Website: apple
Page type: customer-info-address
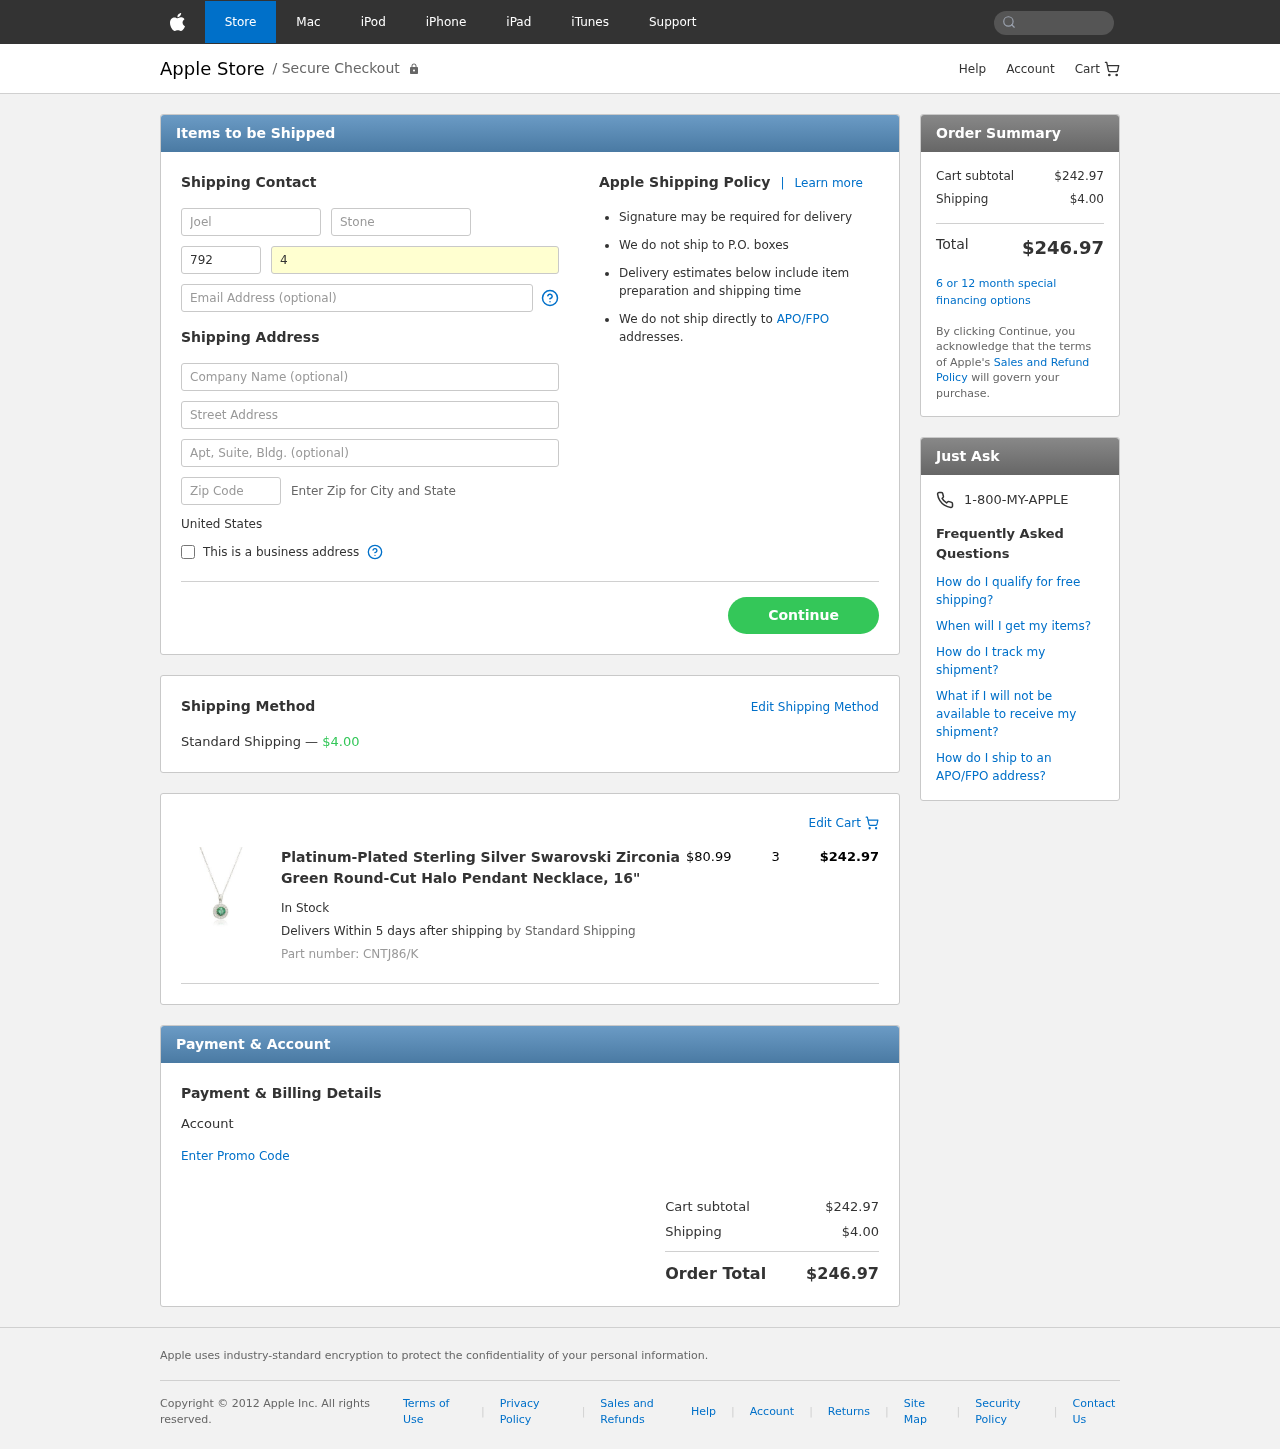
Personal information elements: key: PII_COUNTRY
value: United States
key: PII_FIRSTNAME
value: Joel
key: PII_LASTNAME
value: Stone
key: PII_PHONE_AREA
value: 792
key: PII_PHONE_LINE
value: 4605
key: PII_EMAIL
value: jstone@gmail.com
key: PII_COMPANY
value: Brown-Henderson
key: PII_STREET
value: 62017 Emily Creek Apt. 423
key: PII_STREET2
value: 582 Brown Squares Suite 914
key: PII_POSTCODE
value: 30515
Product elements: key: PRODUCT1_NAME
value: Platinum-Plated Sterling Silver Swarovski Zirconia Green Round-Cut Halo Pendant Necklace, 16"
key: PRODUCT1_PRICE
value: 80.99
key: PRODUCT1_QUANTITY
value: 3
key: PRODUCT1_SKU
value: CNTJ86/K
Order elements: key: ORDER_SHIPPING_COST
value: $4.00
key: ORDER_ITEM_TOTAL
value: $242.97
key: ORDER_SUBTOTAL
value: $242.97
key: ORDER_TOTAL
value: $246.97